Question: I want to have a nice little icon that, when clicked will clear the text in the <INPUT> box.
This is to save space rather than having a clear link outside of the input box.
My CSS skills are weak... Here is a photo of how the iPhone looks.

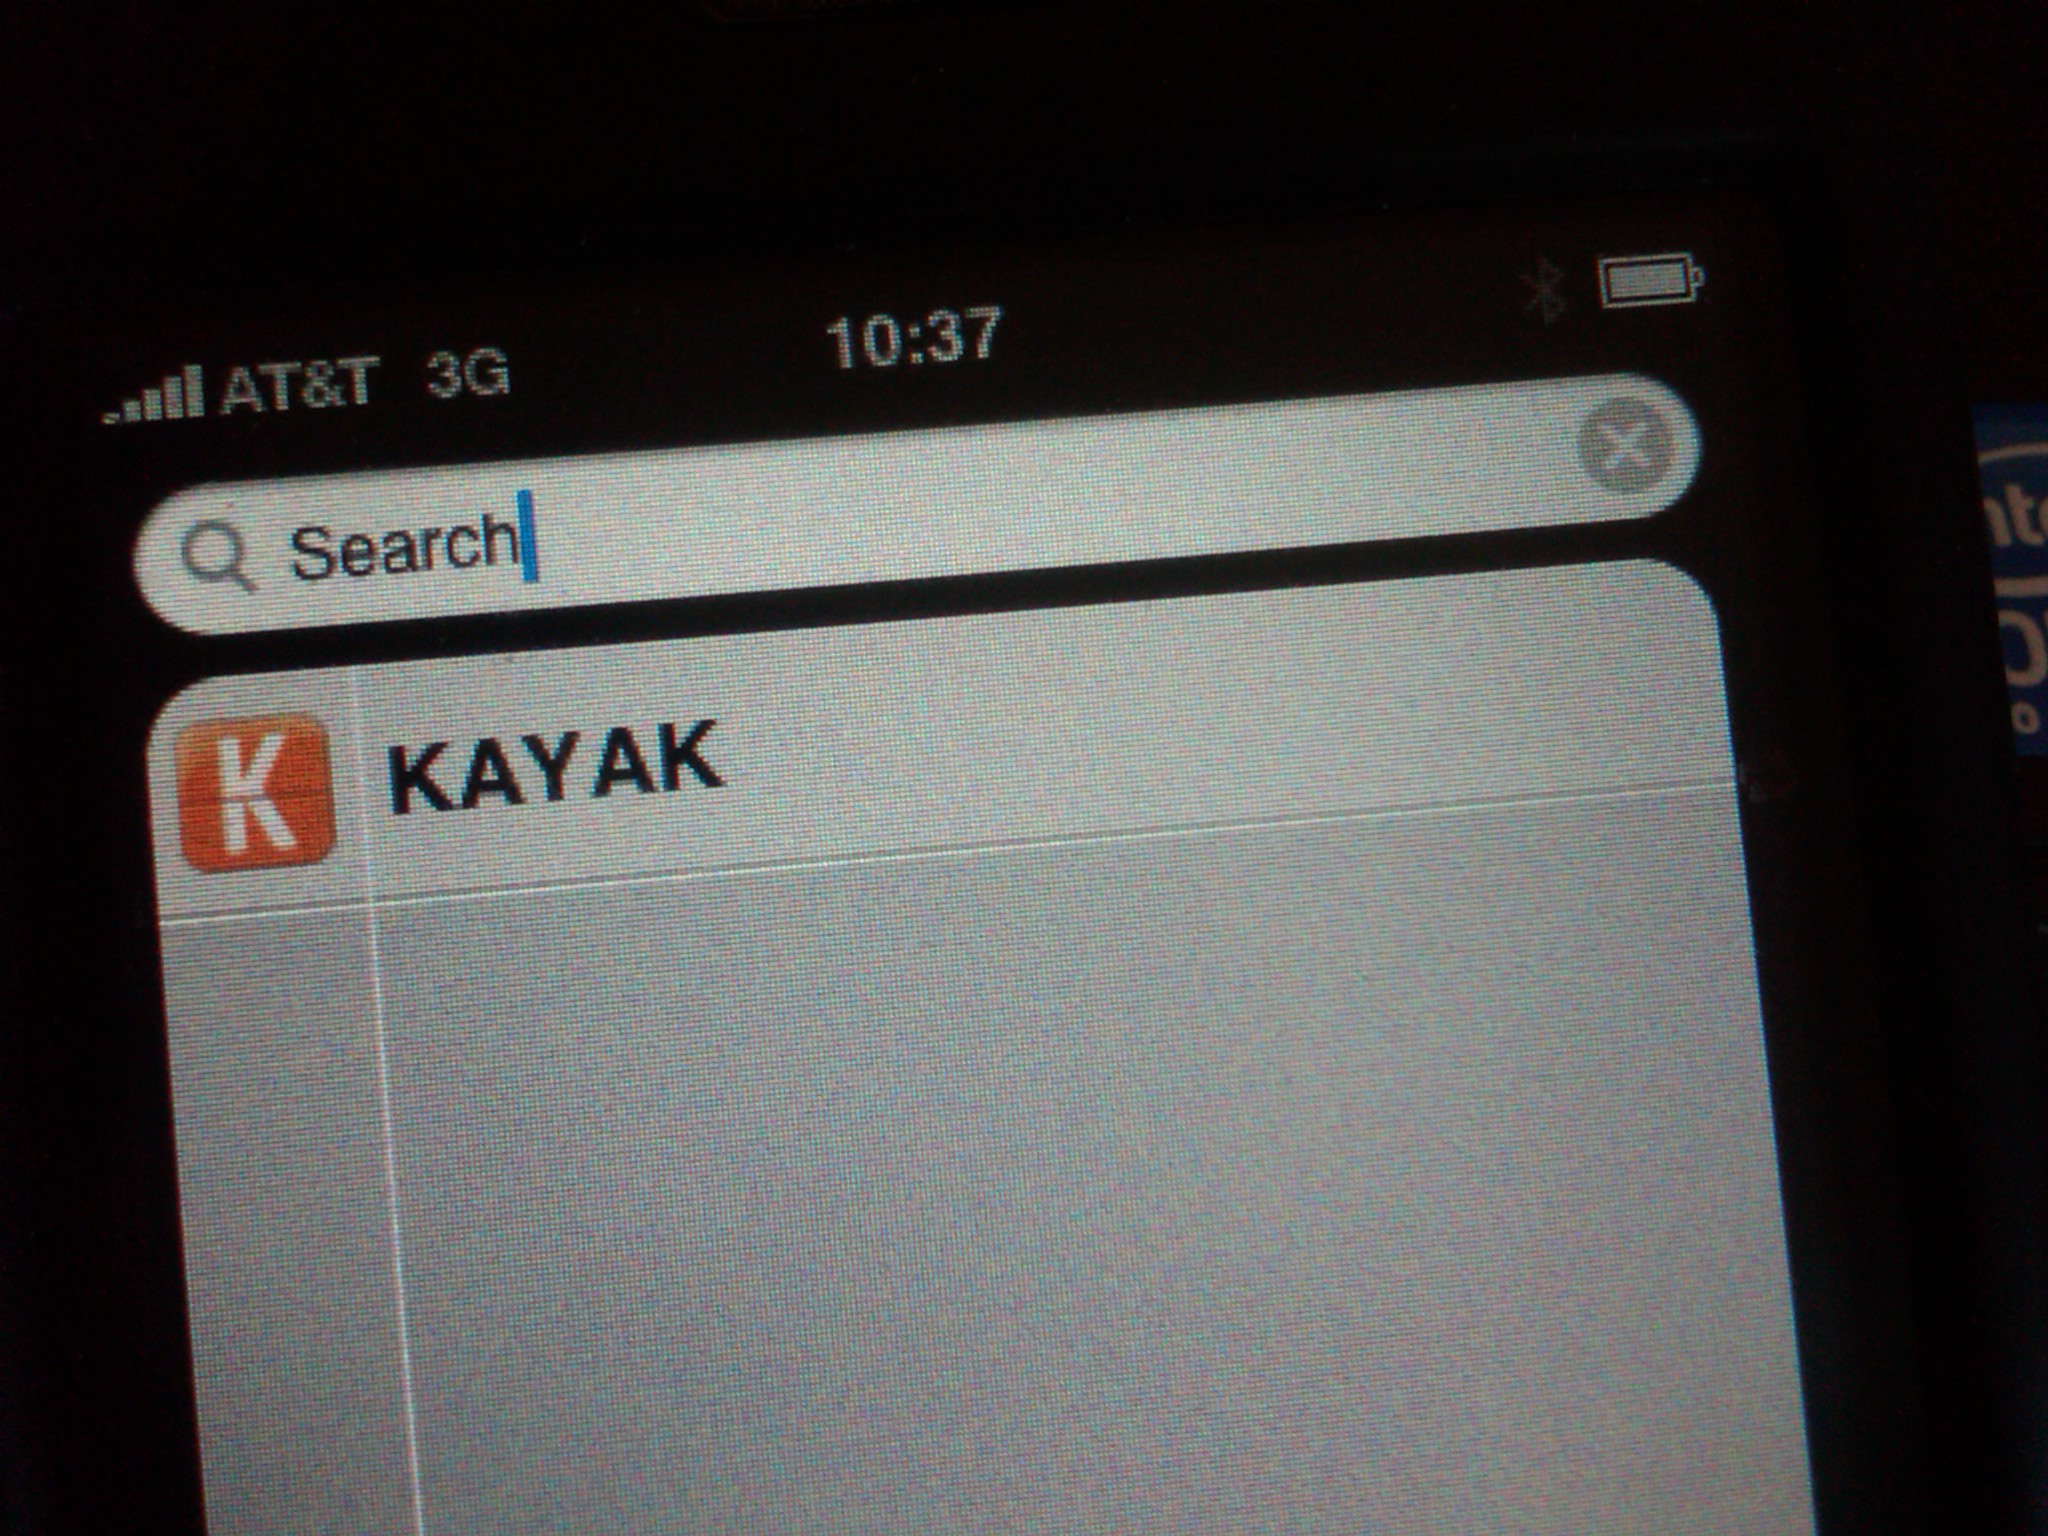
Answer: Since HTML5, you could use '<input type="search">'. But this isn't necessarily customizable. In case you'd like to have full control over the UI, here are two kickoff examples. One with jQuery and another without.
### With jQuery:
'''
<!DOCTYPE html>
<html lang="en">
<head>
<title>SO question <PHONE></title>
<script src="https://code.jquery.com/jquery-latest.min.js"></script>
<script>
$(document).ready(function() {
$('input.deletable').wrap('<span class="deleteicon"></span>').after($('<span>x</span>').click(function() {
$(this).prev('input').val('').trigger('change').focus();
}));
});
</script>
<style>
span.deleteicon {
position: relative;
display: inline-flex;
align-items: center;
}
span.deleteicon span {
position: absolute;
display: block;
right: 3px;
width: 15px;
height: 15px;
border-radius: 50%;
color: #fff;
background-color: #ccc;
font: 13px monospace;
text-align: center;
line-height: 1em;
cursor: pointer;
}
span.deleteicon input {
padding-right: 18px;
box-sizing: border-box;
}
</style>
</head>
<body>
<input type="text" class="deletable">
</body>
</html>
'''
### Without jQuery
<URL> is not strictly necessary, it just nicely separates the logic needed for progressive enhancement from the source, you can of course also go ahead with HTML/CSS/JS:
'''
<!DOCTYPE html>
<html lang="en">
<head>
<title>SO question <PHONE>, with "plain" HTML/CSS/JS</title>
<style>
span.deleteicon {
position: relative;
display: inline-flex;
align-items: center;
}
span.deleteicon span {
position: absolute;
display: block;
right: 3px;
width: 15px;
height: 15px;
border-radius: 50%;
color: #fff;
background-color: #ccc;
font: 13px monospace;
text-align: center;
line-height: 1em;
cursor: pointer;
}
span.deleteicon input {
padding-right: 18px;
box-sizing: border-box;
}
</style>
</head>
<body>
<span class="deleteicon">
<input type="text">
<span onclick="var input = this.previousElementSibling; input.value = ''; input.focus();">x</span>
</span>
</body>
</html>
'''
You only end up with uglier HTML (and non-crossbrowser compatible JS ;) ).
Again, if the UI look'n'feel isn't your biggest concern, but the functionality is, then just use '<input type="search">' instead of '<input type="text">'. It'll show the (browser-specific) clear button on HTML5 capable browsers.